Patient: sex F, age 72
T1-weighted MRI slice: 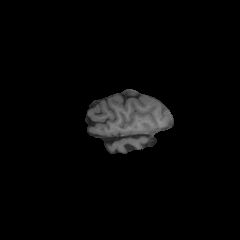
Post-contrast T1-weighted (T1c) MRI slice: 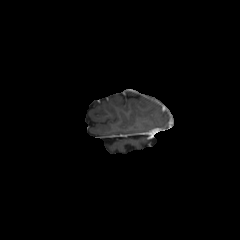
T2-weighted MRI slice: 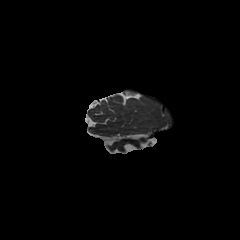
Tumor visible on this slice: no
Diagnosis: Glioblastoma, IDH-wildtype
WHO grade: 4